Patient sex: M
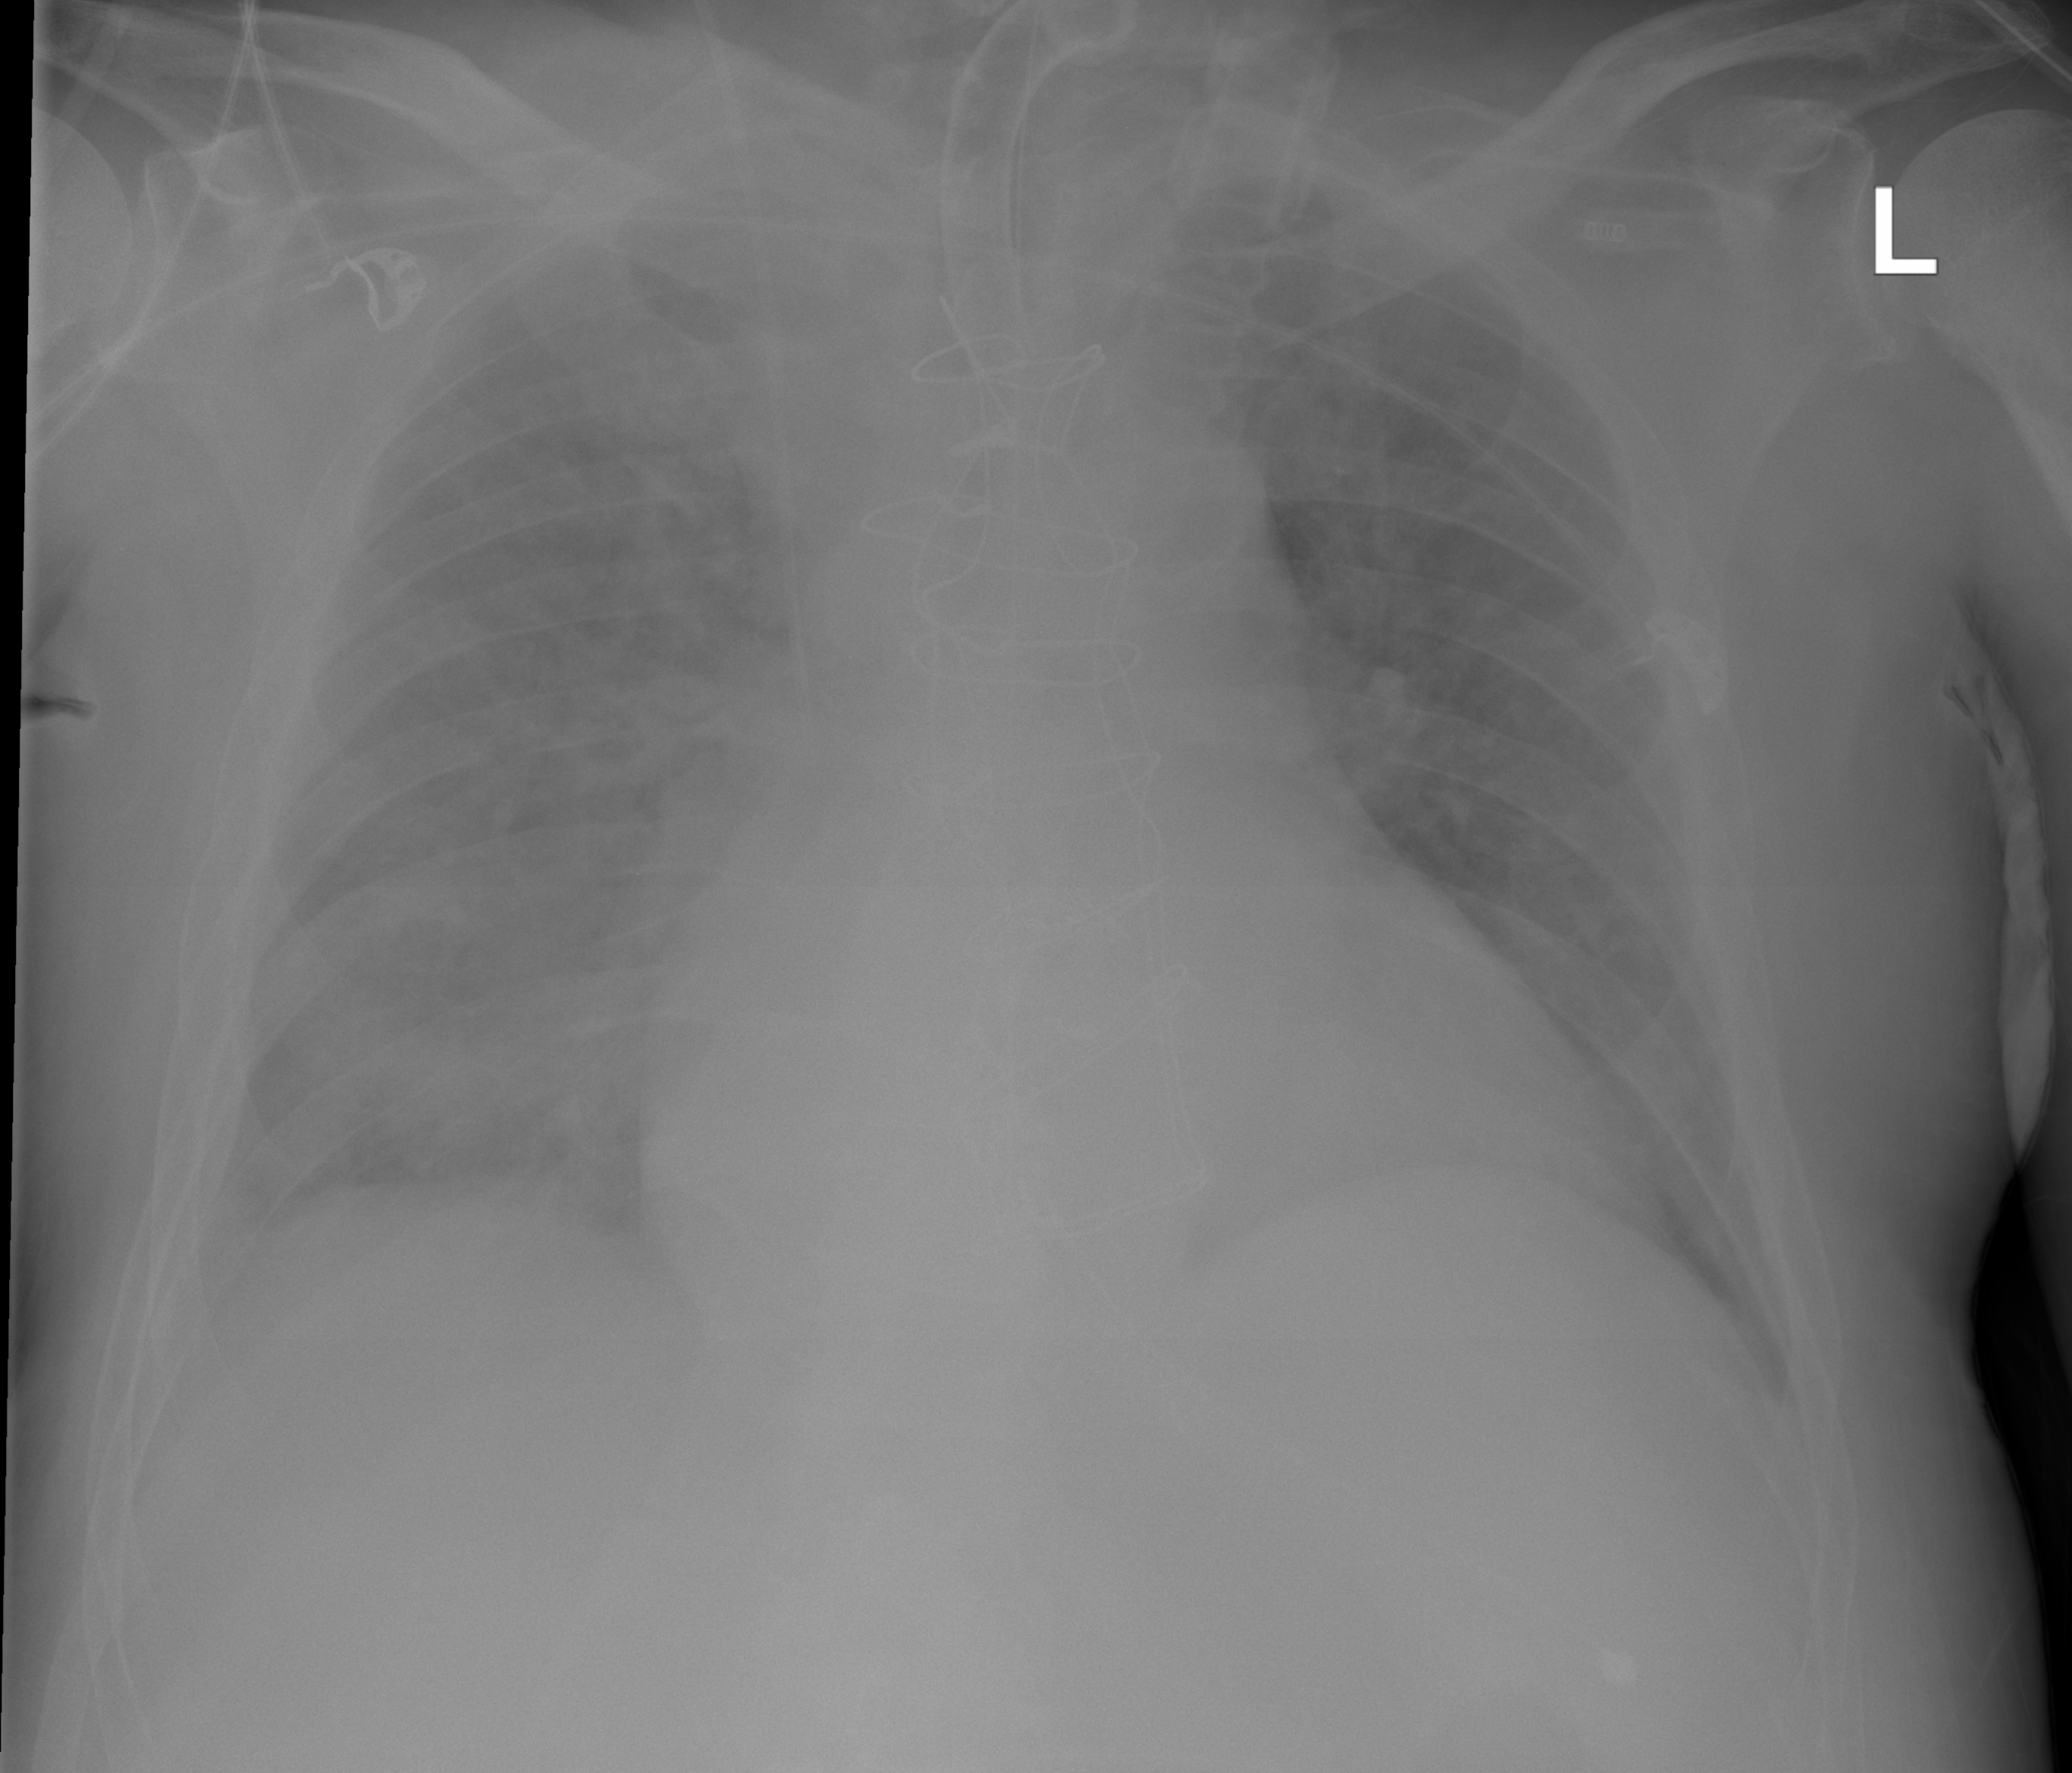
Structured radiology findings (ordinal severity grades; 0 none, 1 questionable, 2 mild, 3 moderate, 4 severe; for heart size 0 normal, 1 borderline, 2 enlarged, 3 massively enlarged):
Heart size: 2
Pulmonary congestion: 2
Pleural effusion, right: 2
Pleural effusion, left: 0
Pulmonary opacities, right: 3
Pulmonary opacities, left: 3
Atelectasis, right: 2
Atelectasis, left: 2